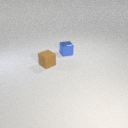
small brown rubber cube to the left of small blue metal cube